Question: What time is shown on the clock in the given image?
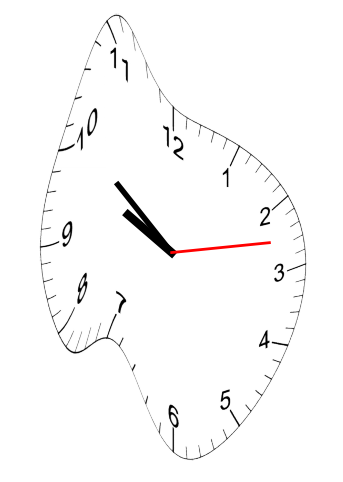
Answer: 09:51:13